Field crop: maize
Growth stage: 2
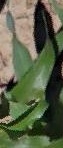
Species: maize